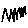
Label: zigzag